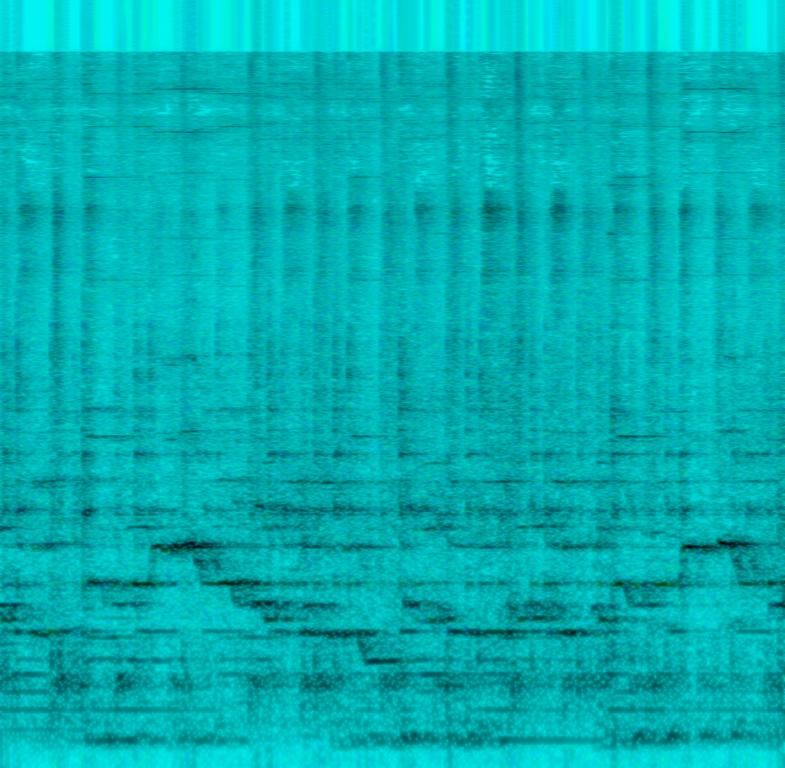
A flute is playing a loud melody in the higher register while someone is playing a rhythm on a tabla. Percussive tambourinelike instruments serve as percussive addition along with some single bell or chime hits. This is an amateur recording and it sounds like it was recorded in a big room due to a lot of reverb. This song may be played at a live concert with people sitting in chairs being comfortable.